An envelope spectrum derived from a bearing vibration measurement is shown; the reference markers locate BPFO, BPFI, BSF and FTF for this bearing geometry and shaft speed. What is the most likely bearing condition (normal, inner_race, outer_race, ball)?
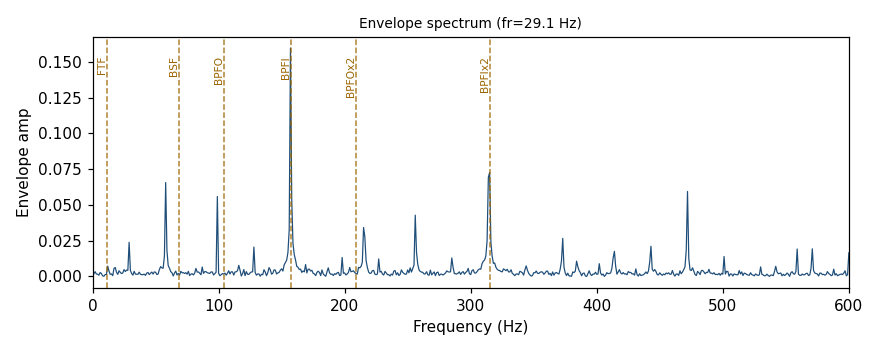
Answer: inner_race